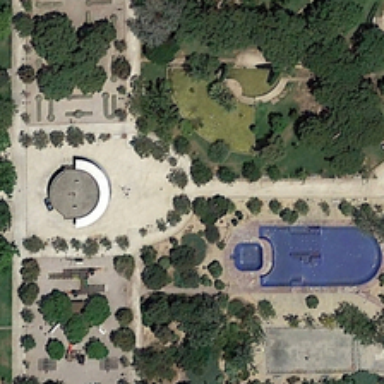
Many green trees and a small pond are around a square .